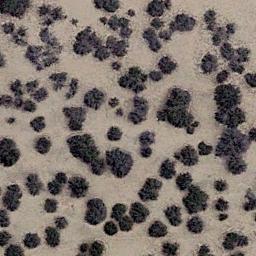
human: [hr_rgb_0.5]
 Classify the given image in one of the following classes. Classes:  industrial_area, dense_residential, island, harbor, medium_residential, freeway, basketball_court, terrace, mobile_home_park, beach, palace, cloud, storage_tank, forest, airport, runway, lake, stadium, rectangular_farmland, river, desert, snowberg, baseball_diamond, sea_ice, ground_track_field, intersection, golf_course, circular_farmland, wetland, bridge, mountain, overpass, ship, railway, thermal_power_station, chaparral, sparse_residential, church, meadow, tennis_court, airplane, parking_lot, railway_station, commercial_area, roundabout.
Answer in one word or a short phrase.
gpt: chaparral